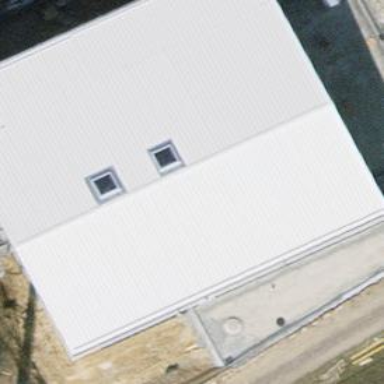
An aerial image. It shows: Building.